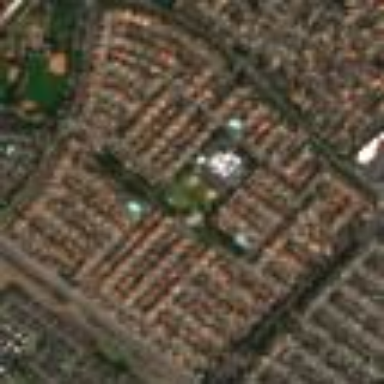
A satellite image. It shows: Residential area consisting of single-family homes.